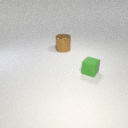
small green rubber cube in front of large brown metal cylinder